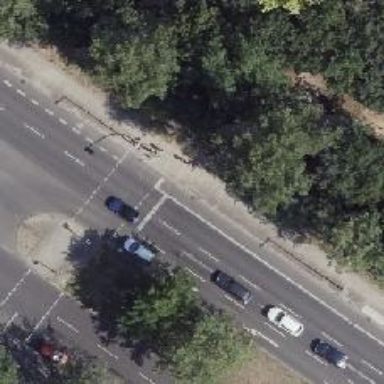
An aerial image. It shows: Road with traffic signals.